Question: I am trying to use a custom function developed in Google Script to validate a value in the spreadsheet.

However I get a response: There is a problem "Enter a value that satisfies the formula: =validateContent()"
The function itself has not been called at all.
Am I pushing Google Spreadsheet validation too far here with custom function?
I was expecting my function to return true or false, is that how it is suppose to work?
'''
function validateContent() {
var val = SpreadsheetApp.getActiveSpreadsheet().getActiveCell().getValue();
if (val == value) return true;
return false;
}
'''
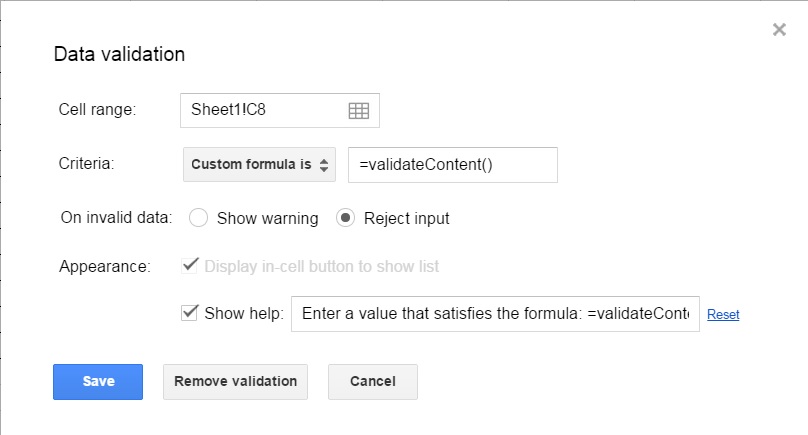
Answer: First, to validate the current cell input it is useful to follow the pattern suggested by google:
'''
=ISODD(C8)
'''
In your case:
'''
=validateContent(C8)
'''
The validation generator is smart enough to translate the cell reference correctly to all other cells! I.e if this validation is applied to C8:C100 the validation of cell C42 will read '=ISODD(C42)'.
Still, I have found that custom functions seem not to work in validation! See the following example:

In this screenshot the cell G2 uses a custom validation function ('=ssvDataVerify(G2)'), which evaluates to TRUE but is shown as invalid (red corner)! As a proof, the data value of cell I2 is '=ssvDataVerify(G2)'. Now the validation if I2 is =I2, which now is shown as correctly validated!
I conclude that currently custom functions are not implemented to work with validation.